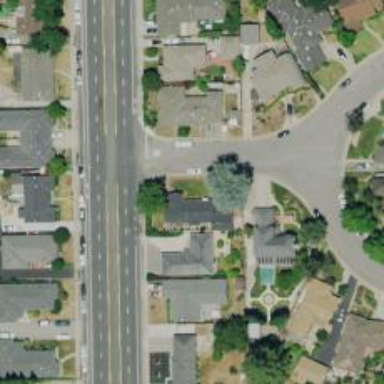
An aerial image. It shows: Solid stop line on the road.